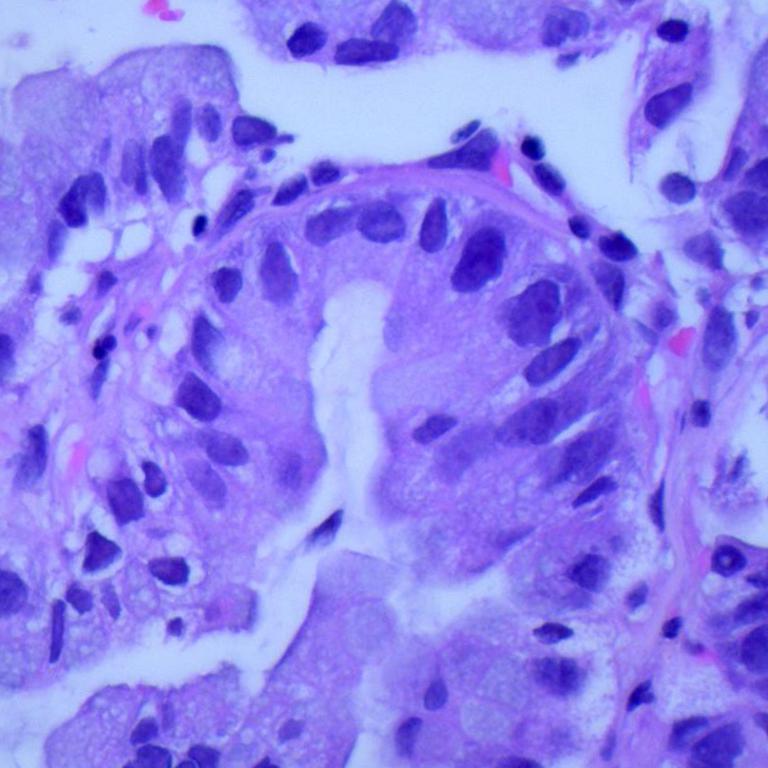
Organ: lung
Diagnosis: adenocarcinomas